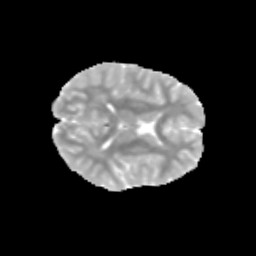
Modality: MD
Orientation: axial
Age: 9
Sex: male
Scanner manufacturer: siemens
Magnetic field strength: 3 T
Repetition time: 3.8 s
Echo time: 0.07 s